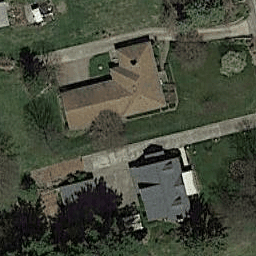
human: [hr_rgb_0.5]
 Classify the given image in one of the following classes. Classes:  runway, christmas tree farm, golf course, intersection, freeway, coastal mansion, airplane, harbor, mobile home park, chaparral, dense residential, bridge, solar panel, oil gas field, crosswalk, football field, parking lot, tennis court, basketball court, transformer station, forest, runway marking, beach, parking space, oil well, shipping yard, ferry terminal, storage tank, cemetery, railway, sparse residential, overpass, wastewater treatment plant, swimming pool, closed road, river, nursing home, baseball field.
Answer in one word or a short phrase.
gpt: sparse residential